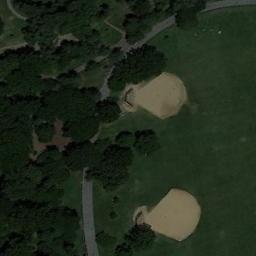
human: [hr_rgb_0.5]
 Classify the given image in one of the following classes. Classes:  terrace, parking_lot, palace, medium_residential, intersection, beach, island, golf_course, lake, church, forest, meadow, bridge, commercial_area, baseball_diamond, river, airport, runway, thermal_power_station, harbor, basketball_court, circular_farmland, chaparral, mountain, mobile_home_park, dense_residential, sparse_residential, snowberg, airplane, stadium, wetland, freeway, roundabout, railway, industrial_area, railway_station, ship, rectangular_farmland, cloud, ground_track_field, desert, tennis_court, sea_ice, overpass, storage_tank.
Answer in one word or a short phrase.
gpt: baseball_diamond